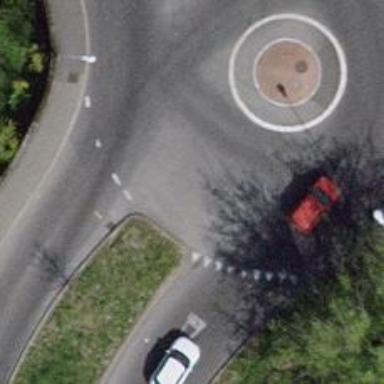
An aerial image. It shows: Secondary road with asphalt surface leading to roundabout.